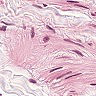
Metastatic tissue present: no